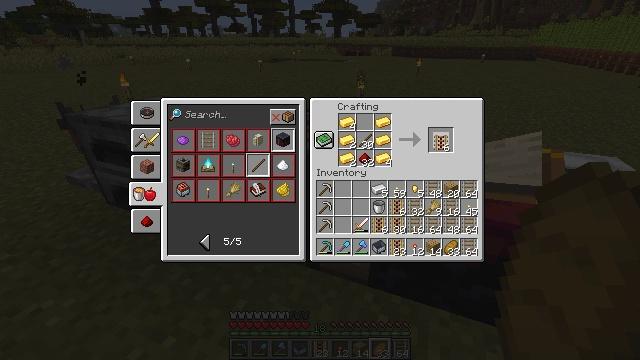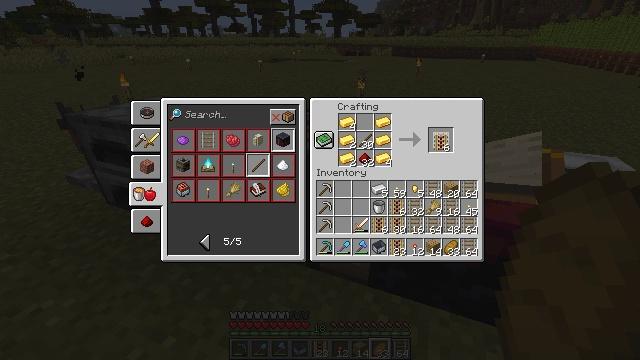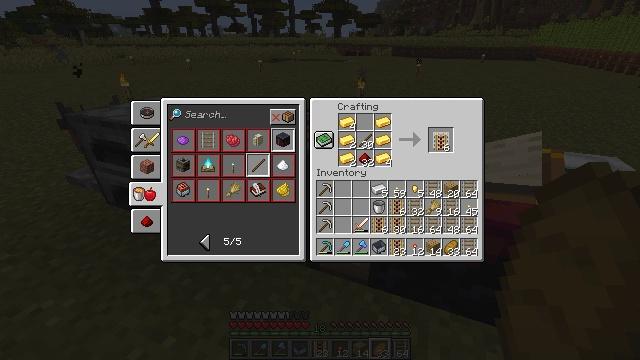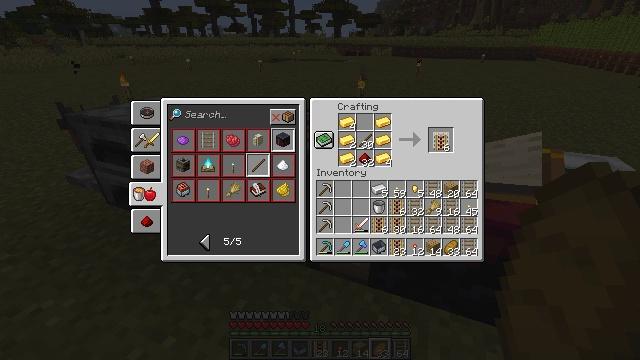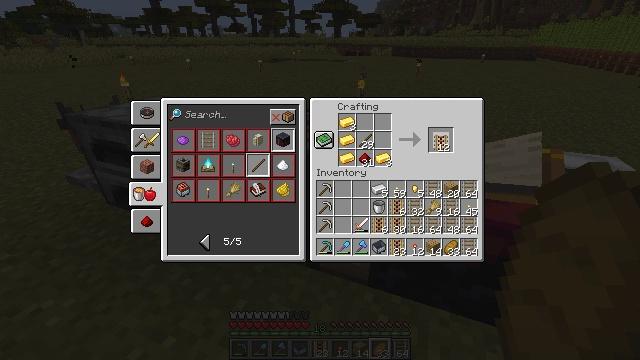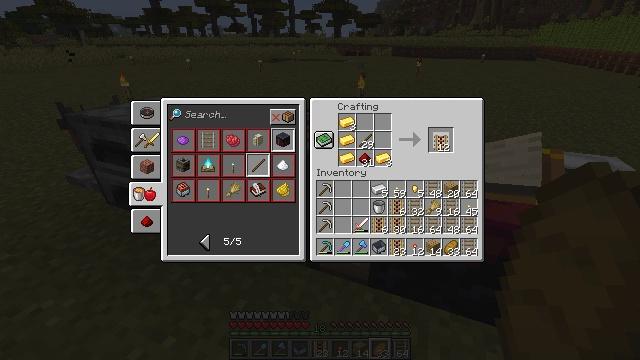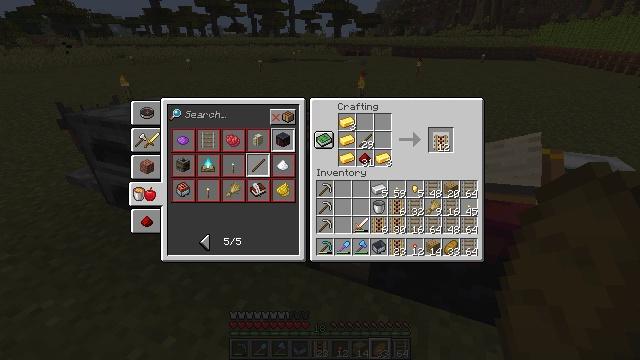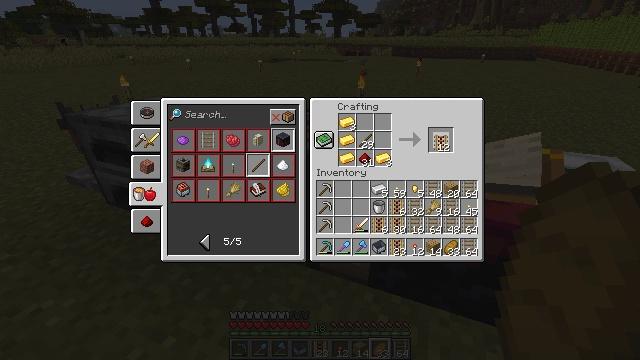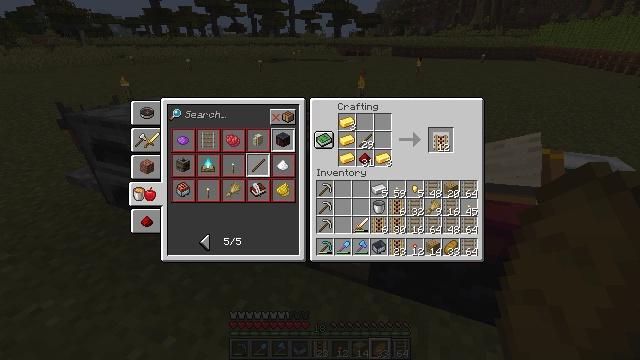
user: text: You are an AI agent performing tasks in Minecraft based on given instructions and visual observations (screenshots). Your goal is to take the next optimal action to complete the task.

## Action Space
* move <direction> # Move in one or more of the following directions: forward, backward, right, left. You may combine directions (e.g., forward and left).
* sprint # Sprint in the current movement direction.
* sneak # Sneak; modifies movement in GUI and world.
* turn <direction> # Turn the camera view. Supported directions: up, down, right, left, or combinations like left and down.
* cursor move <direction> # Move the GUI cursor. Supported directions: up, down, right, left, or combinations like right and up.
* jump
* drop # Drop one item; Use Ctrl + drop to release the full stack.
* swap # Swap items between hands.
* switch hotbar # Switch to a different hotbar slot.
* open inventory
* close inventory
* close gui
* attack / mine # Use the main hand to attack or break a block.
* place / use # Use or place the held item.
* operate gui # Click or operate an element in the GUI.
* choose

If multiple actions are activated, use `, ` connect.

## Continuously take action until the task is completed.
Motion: motion action
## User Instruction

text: Craft a powered rail with gold, sticks, and redstone.
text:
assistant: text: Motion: operate gui
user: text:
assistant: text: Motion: operate gui
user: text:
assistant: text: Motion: operate gui
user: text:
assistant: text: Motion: no_op
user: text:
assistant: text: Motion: operate gui
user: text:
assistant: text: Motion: operate gui
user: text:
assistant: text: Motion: operate gui
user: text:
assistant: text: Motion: no_op
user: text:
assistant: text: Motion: no_op